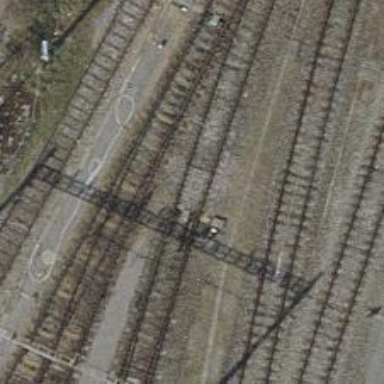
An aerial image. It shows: Yard with single rail track. The railway track is electrified with contact line for service purposes.